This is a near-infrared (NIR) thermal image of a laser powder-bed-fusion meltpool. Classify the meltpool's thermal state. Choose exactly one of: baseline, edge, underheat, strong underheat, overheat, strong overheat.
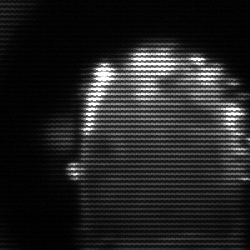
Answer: baseline